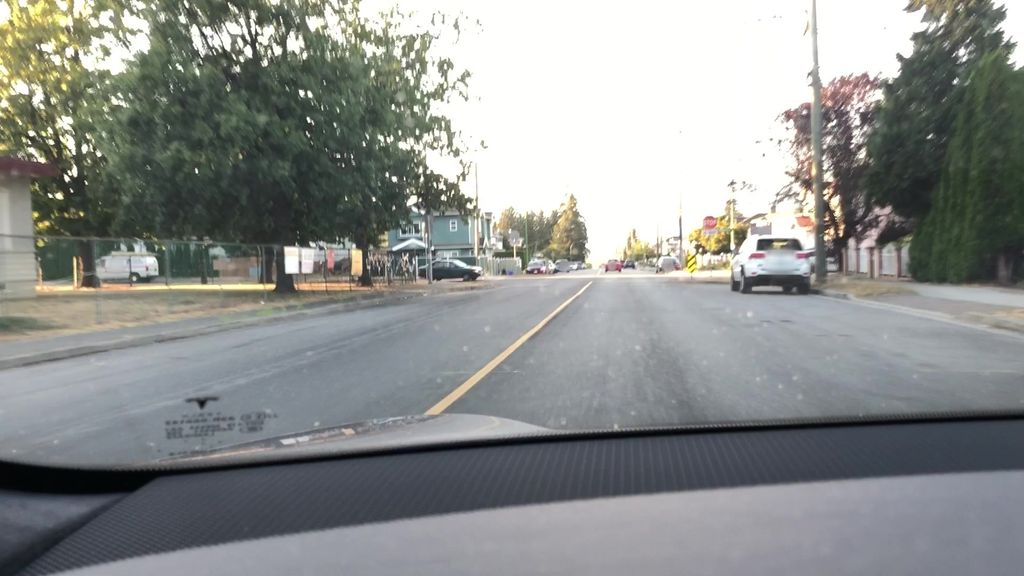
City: vancouver